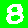
Digit: 8